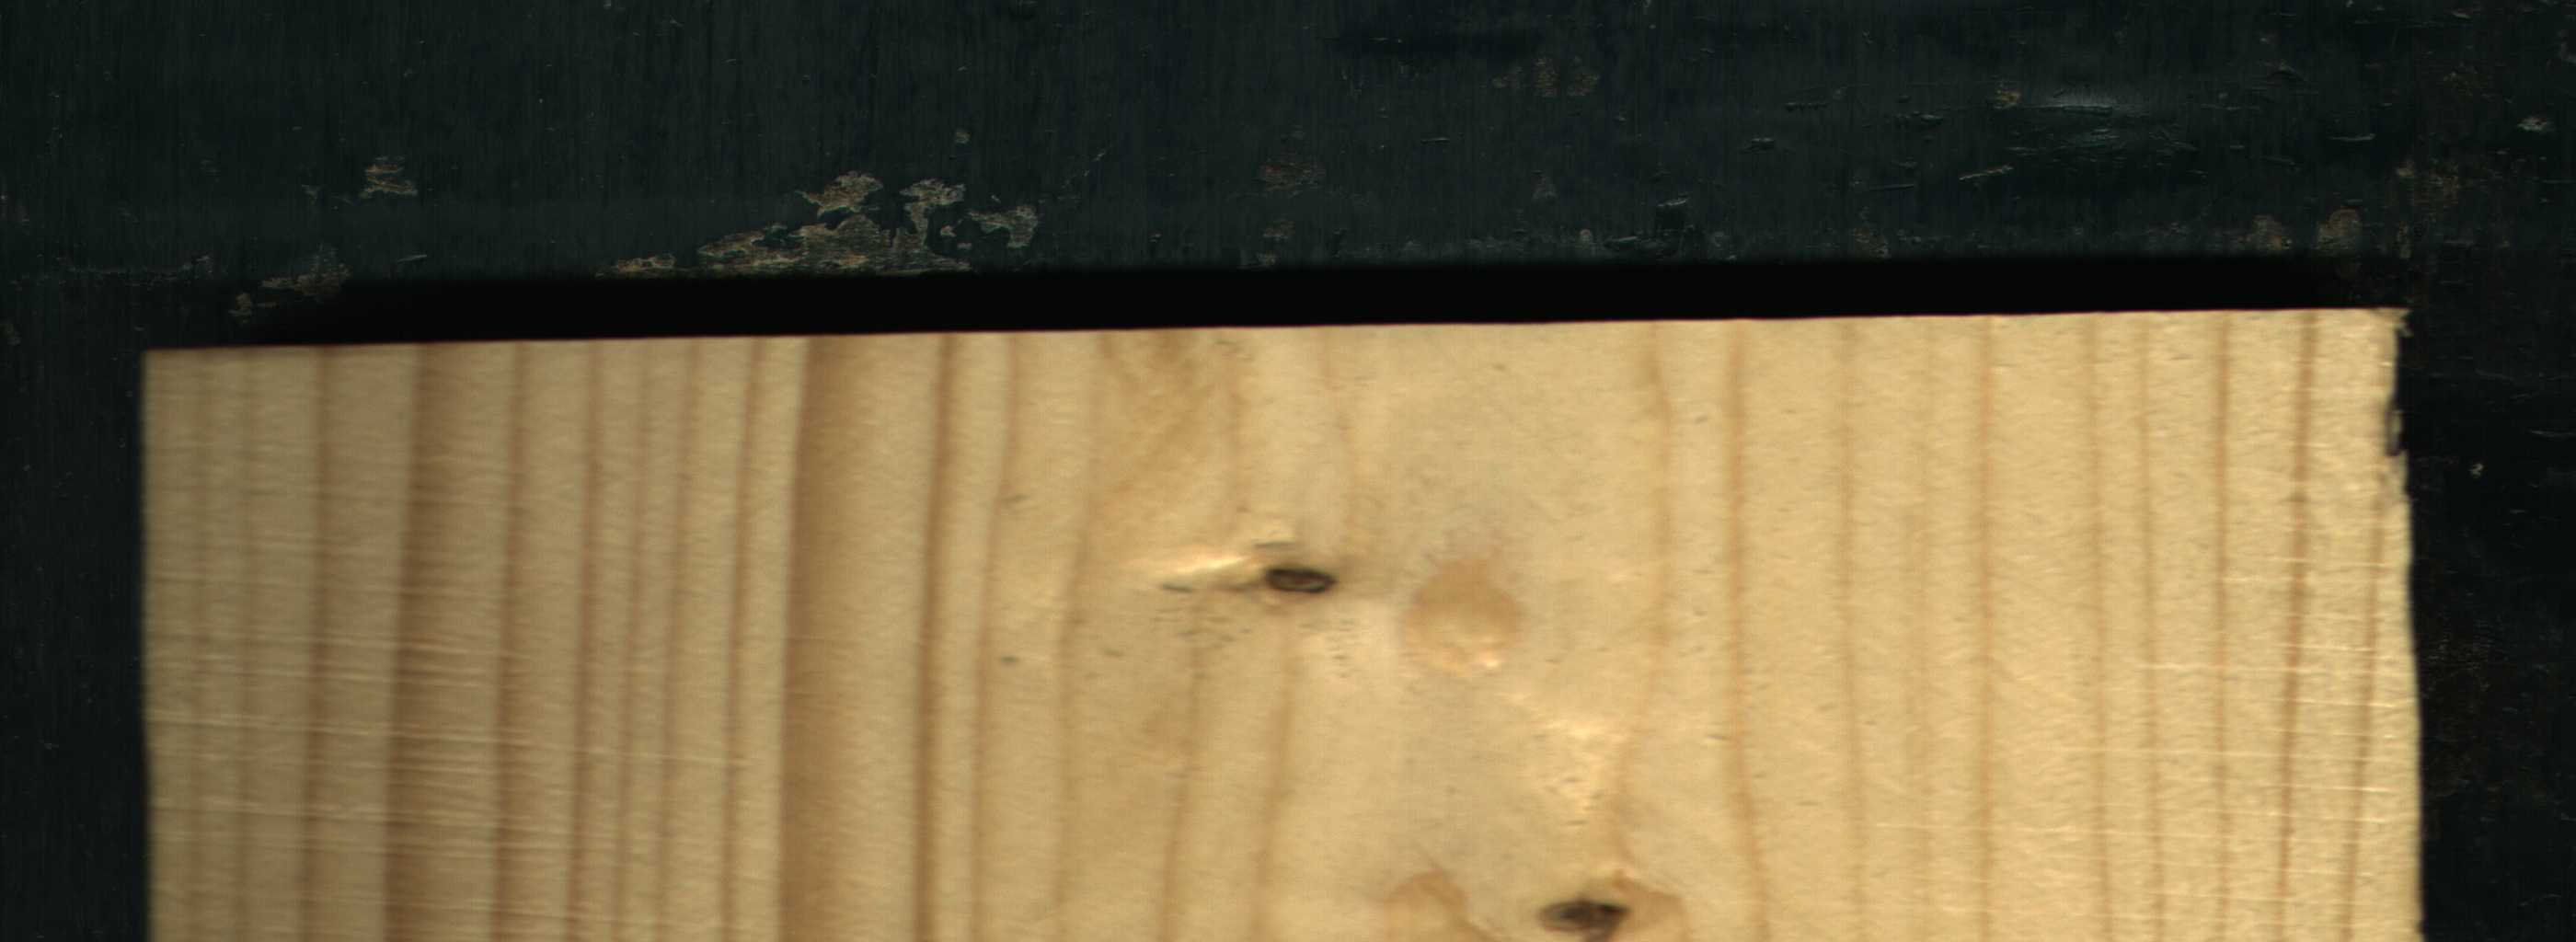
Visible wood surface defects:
Dead_Knot
Dead_Knot